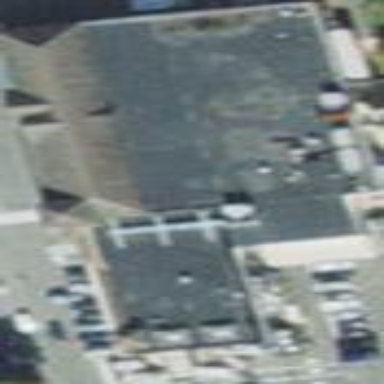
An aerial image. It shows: Part of building.